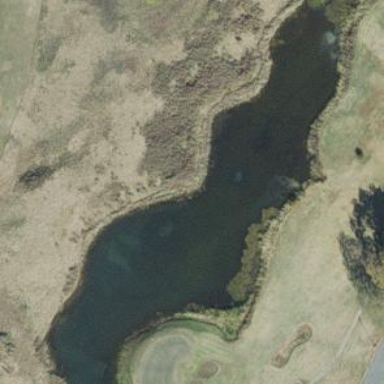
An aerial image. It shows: Water hazard on golf course. The hazard is natural water feature.